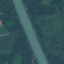
Land use / land cover class: River